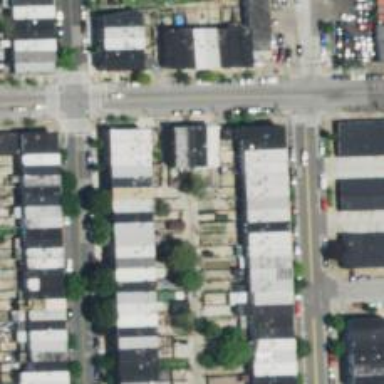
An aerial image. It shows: Alleyway designated as service road.